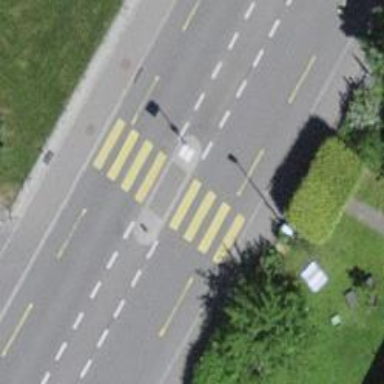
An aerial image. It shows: Marked crossing with pedestrian island.